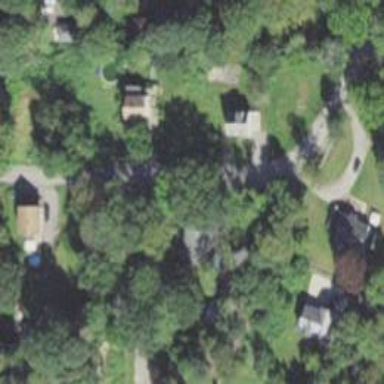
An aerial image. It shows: Residential driveway.